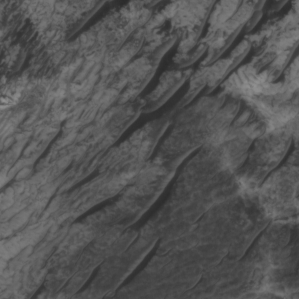
Label: non_frost